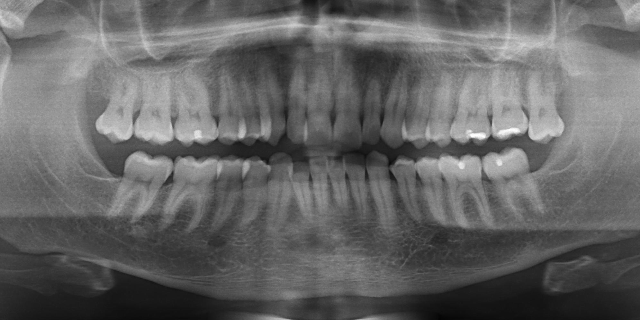
adult